Question: I want to clone a path that is held in a var named szPath to a new wchar_t.

szPath is of the type wchar_t *. so i tried doing something like:
'''
szPathNew = *szPath;
'''
but this is referring to the same place in memory.
what should i do? i want to deep clone it.
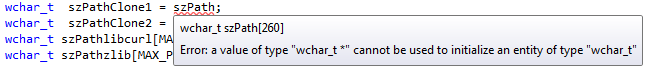
Answer: Do this,
'''
wchar_t clone[260];
wcscpy(clone,szPath);
'''
Or, if you want to allocate memory yourself,
'''
wchar_t *clone = new wchar_t[wcslen(szPath)+1];
wcscpy(clone,szPath);
//use it
delete []clone;
'''
Check out : <URL>
However, if your implementation doesn't require raw pointers/array, then you should prefer this,
'''
#include<string>
//MOST SAFE!
std:wstring clone(szPath);
'''